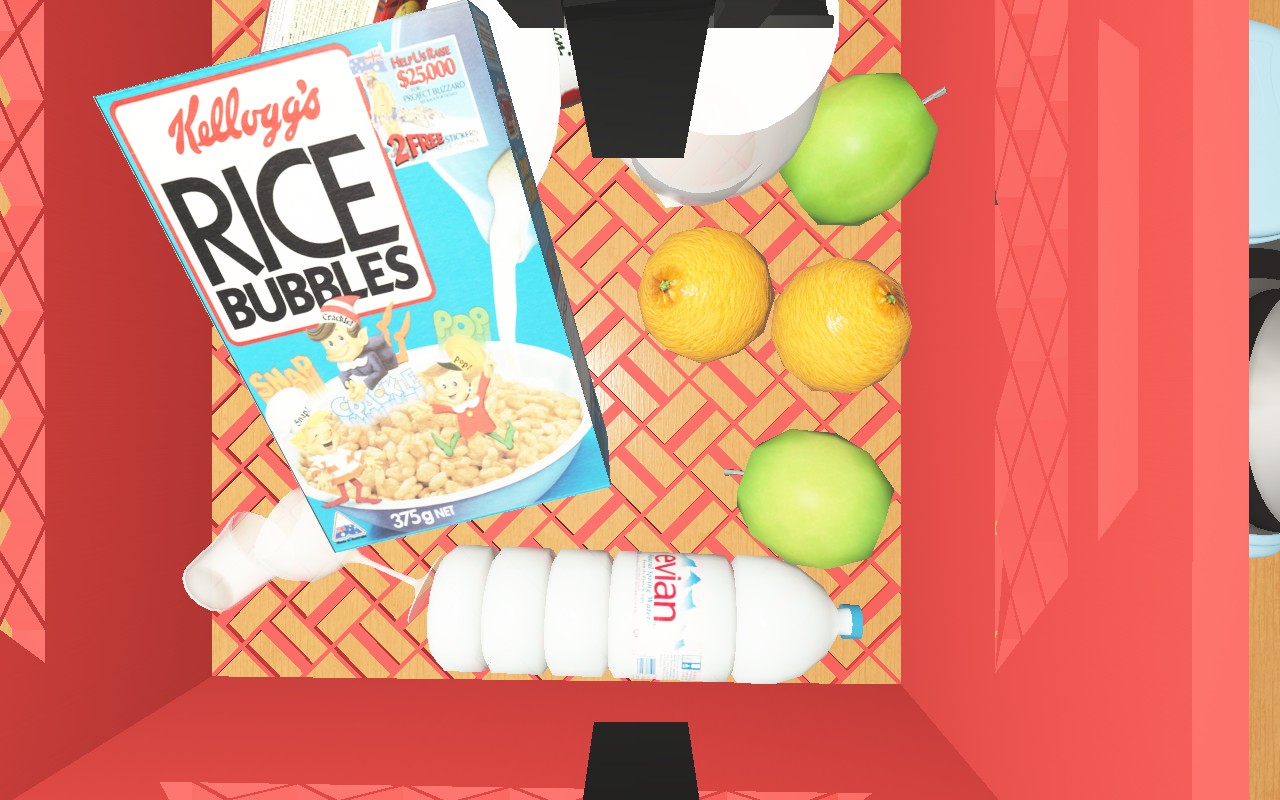
Objects in the scene:
water bottle
apple
orange
orange
spoon
plate
glass
cereal box
biscuit box